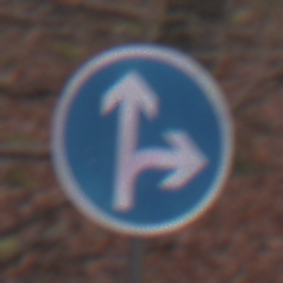
Verkehrszeichen: VorgeschriebeneFahrtrichtungGeradeausOderRechts
Umgebung: Outdoor, Nature
Tageszeit: Midday
Wetter: Overcast
Licht: Natural
Jahreszeit: Autumn
Kontrast: LowContrast